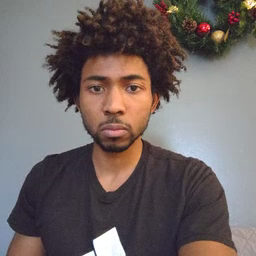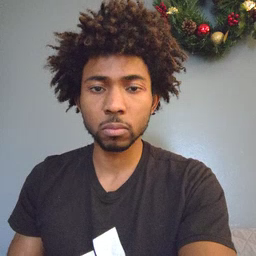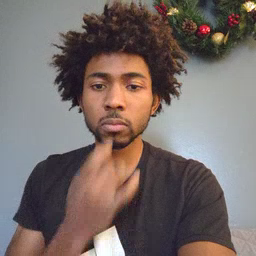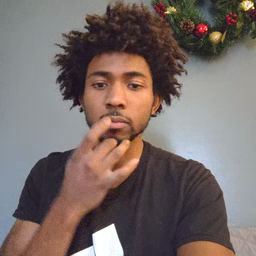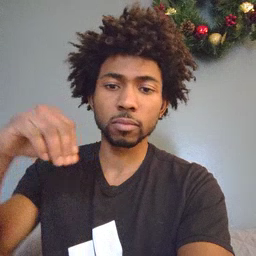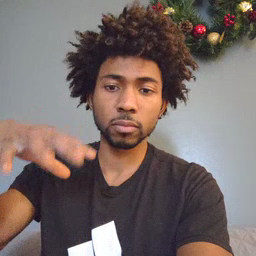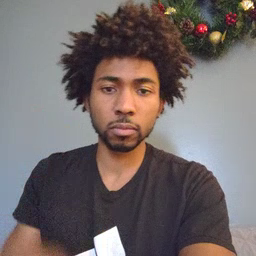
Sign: lamp